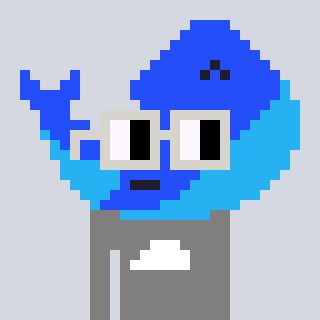
a pixel art character with square light gray glasses, a whale-shaped head and a bluegrey-colored body on a cool background